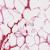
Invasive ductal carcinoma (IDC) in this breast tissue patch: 0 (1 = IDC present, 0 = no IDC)